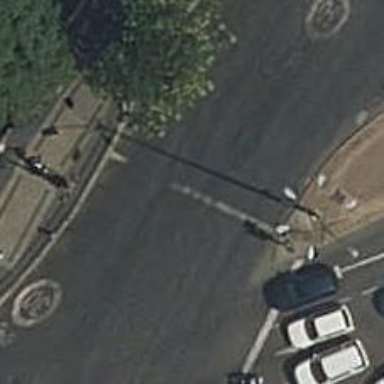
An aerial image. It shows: Road with traffic signals.